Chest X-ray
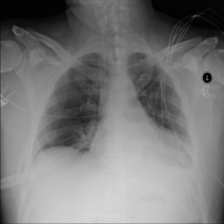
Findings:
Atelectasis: negative
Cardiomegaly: negative
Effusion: negative
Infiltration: positive
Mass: negative
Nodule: negative
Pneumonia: negative
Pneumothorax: negative
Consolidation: negative
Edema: negative
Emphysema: negative
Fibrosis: negative
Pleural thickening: negative
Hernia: negative